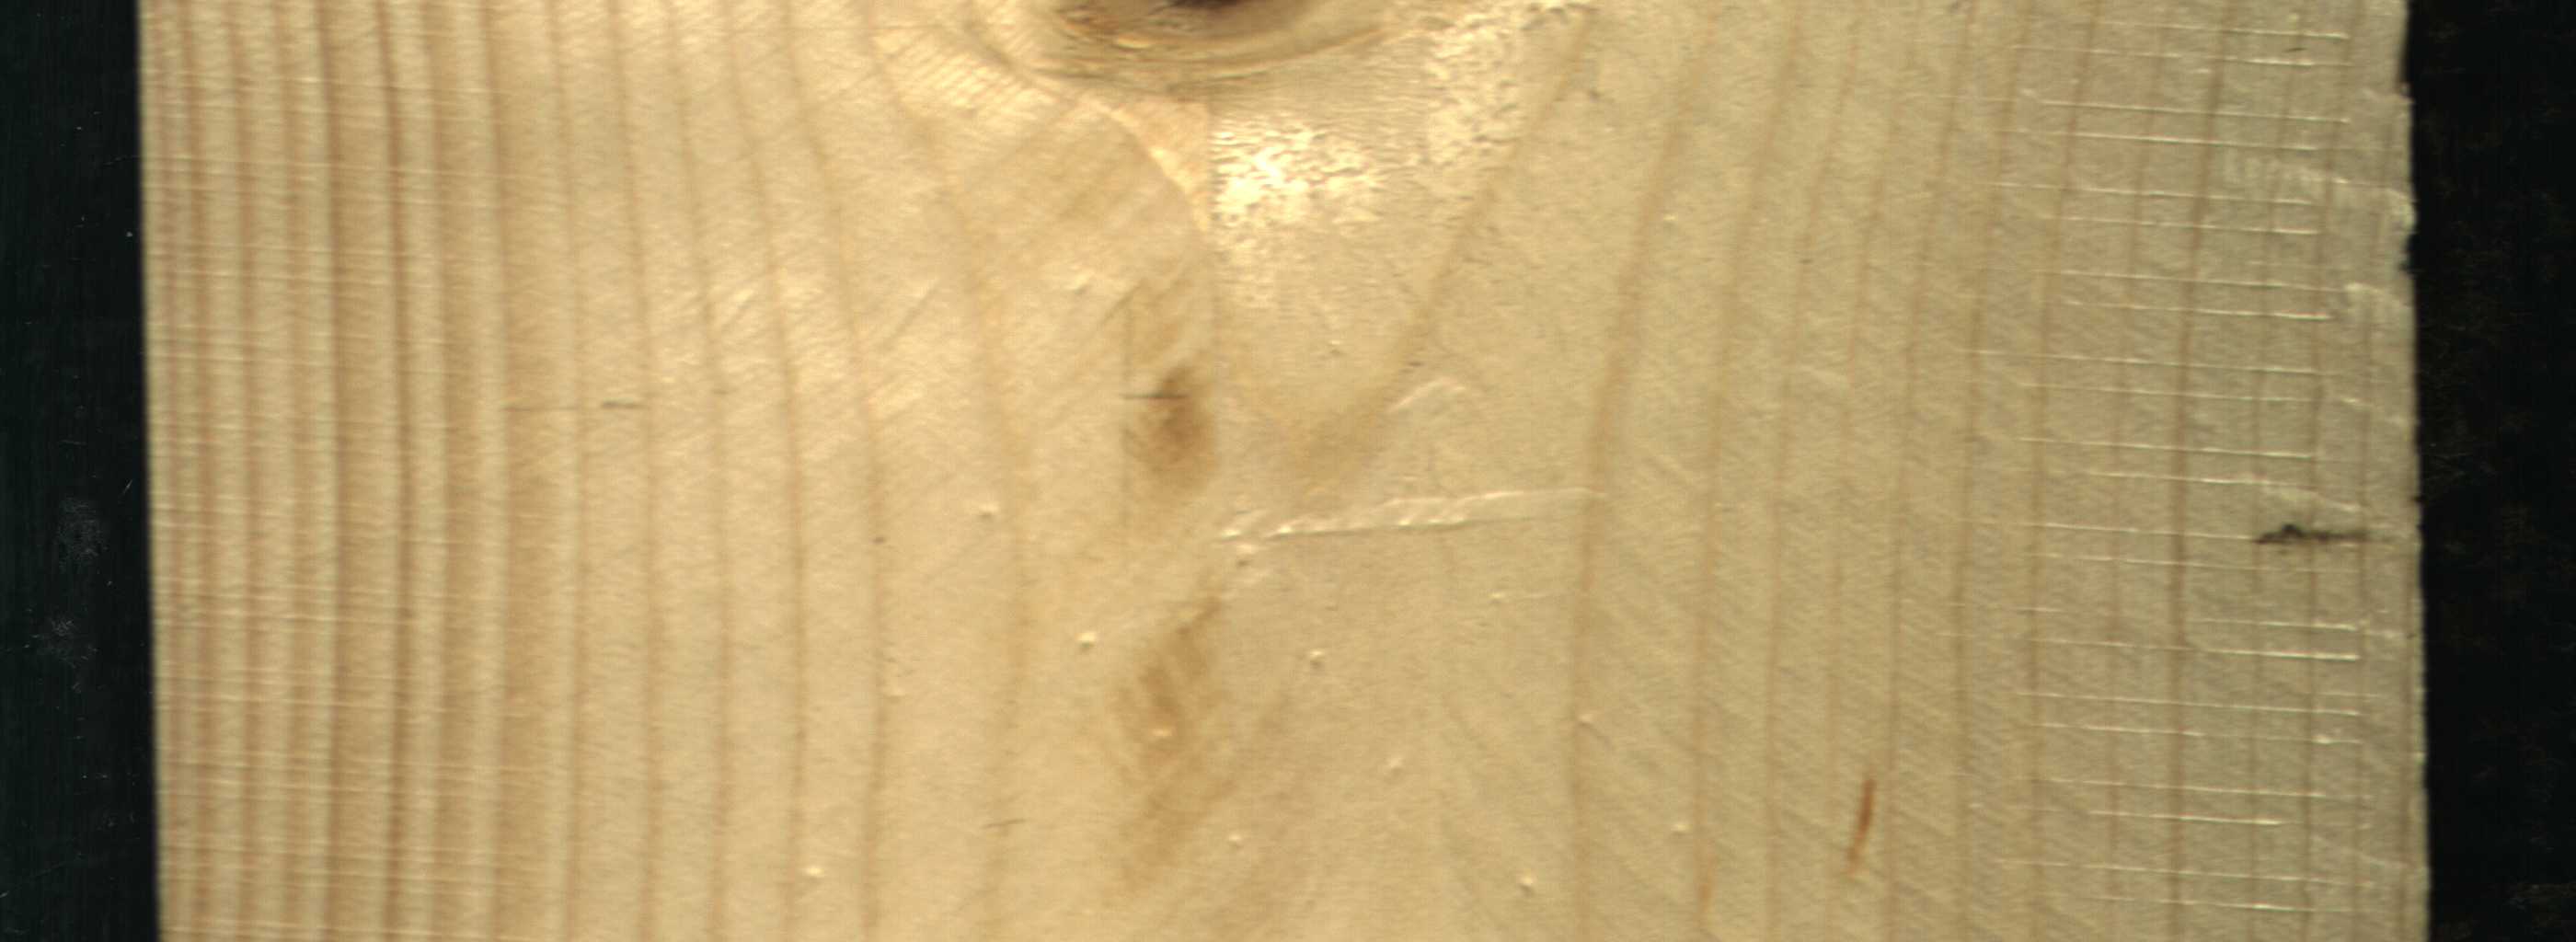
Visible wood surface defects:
resin
Live_Knot